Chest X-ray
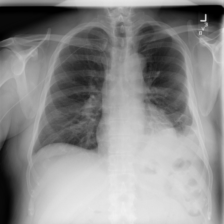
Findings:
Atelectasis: negative
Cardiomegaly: negative
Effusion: positive
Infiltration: negative
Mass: negative
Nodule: negative
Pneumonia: negative
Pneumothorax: negative
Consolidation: negative
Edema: negative
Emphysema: negative
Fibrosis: negative
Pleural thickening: negative
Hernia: negative